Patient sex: M
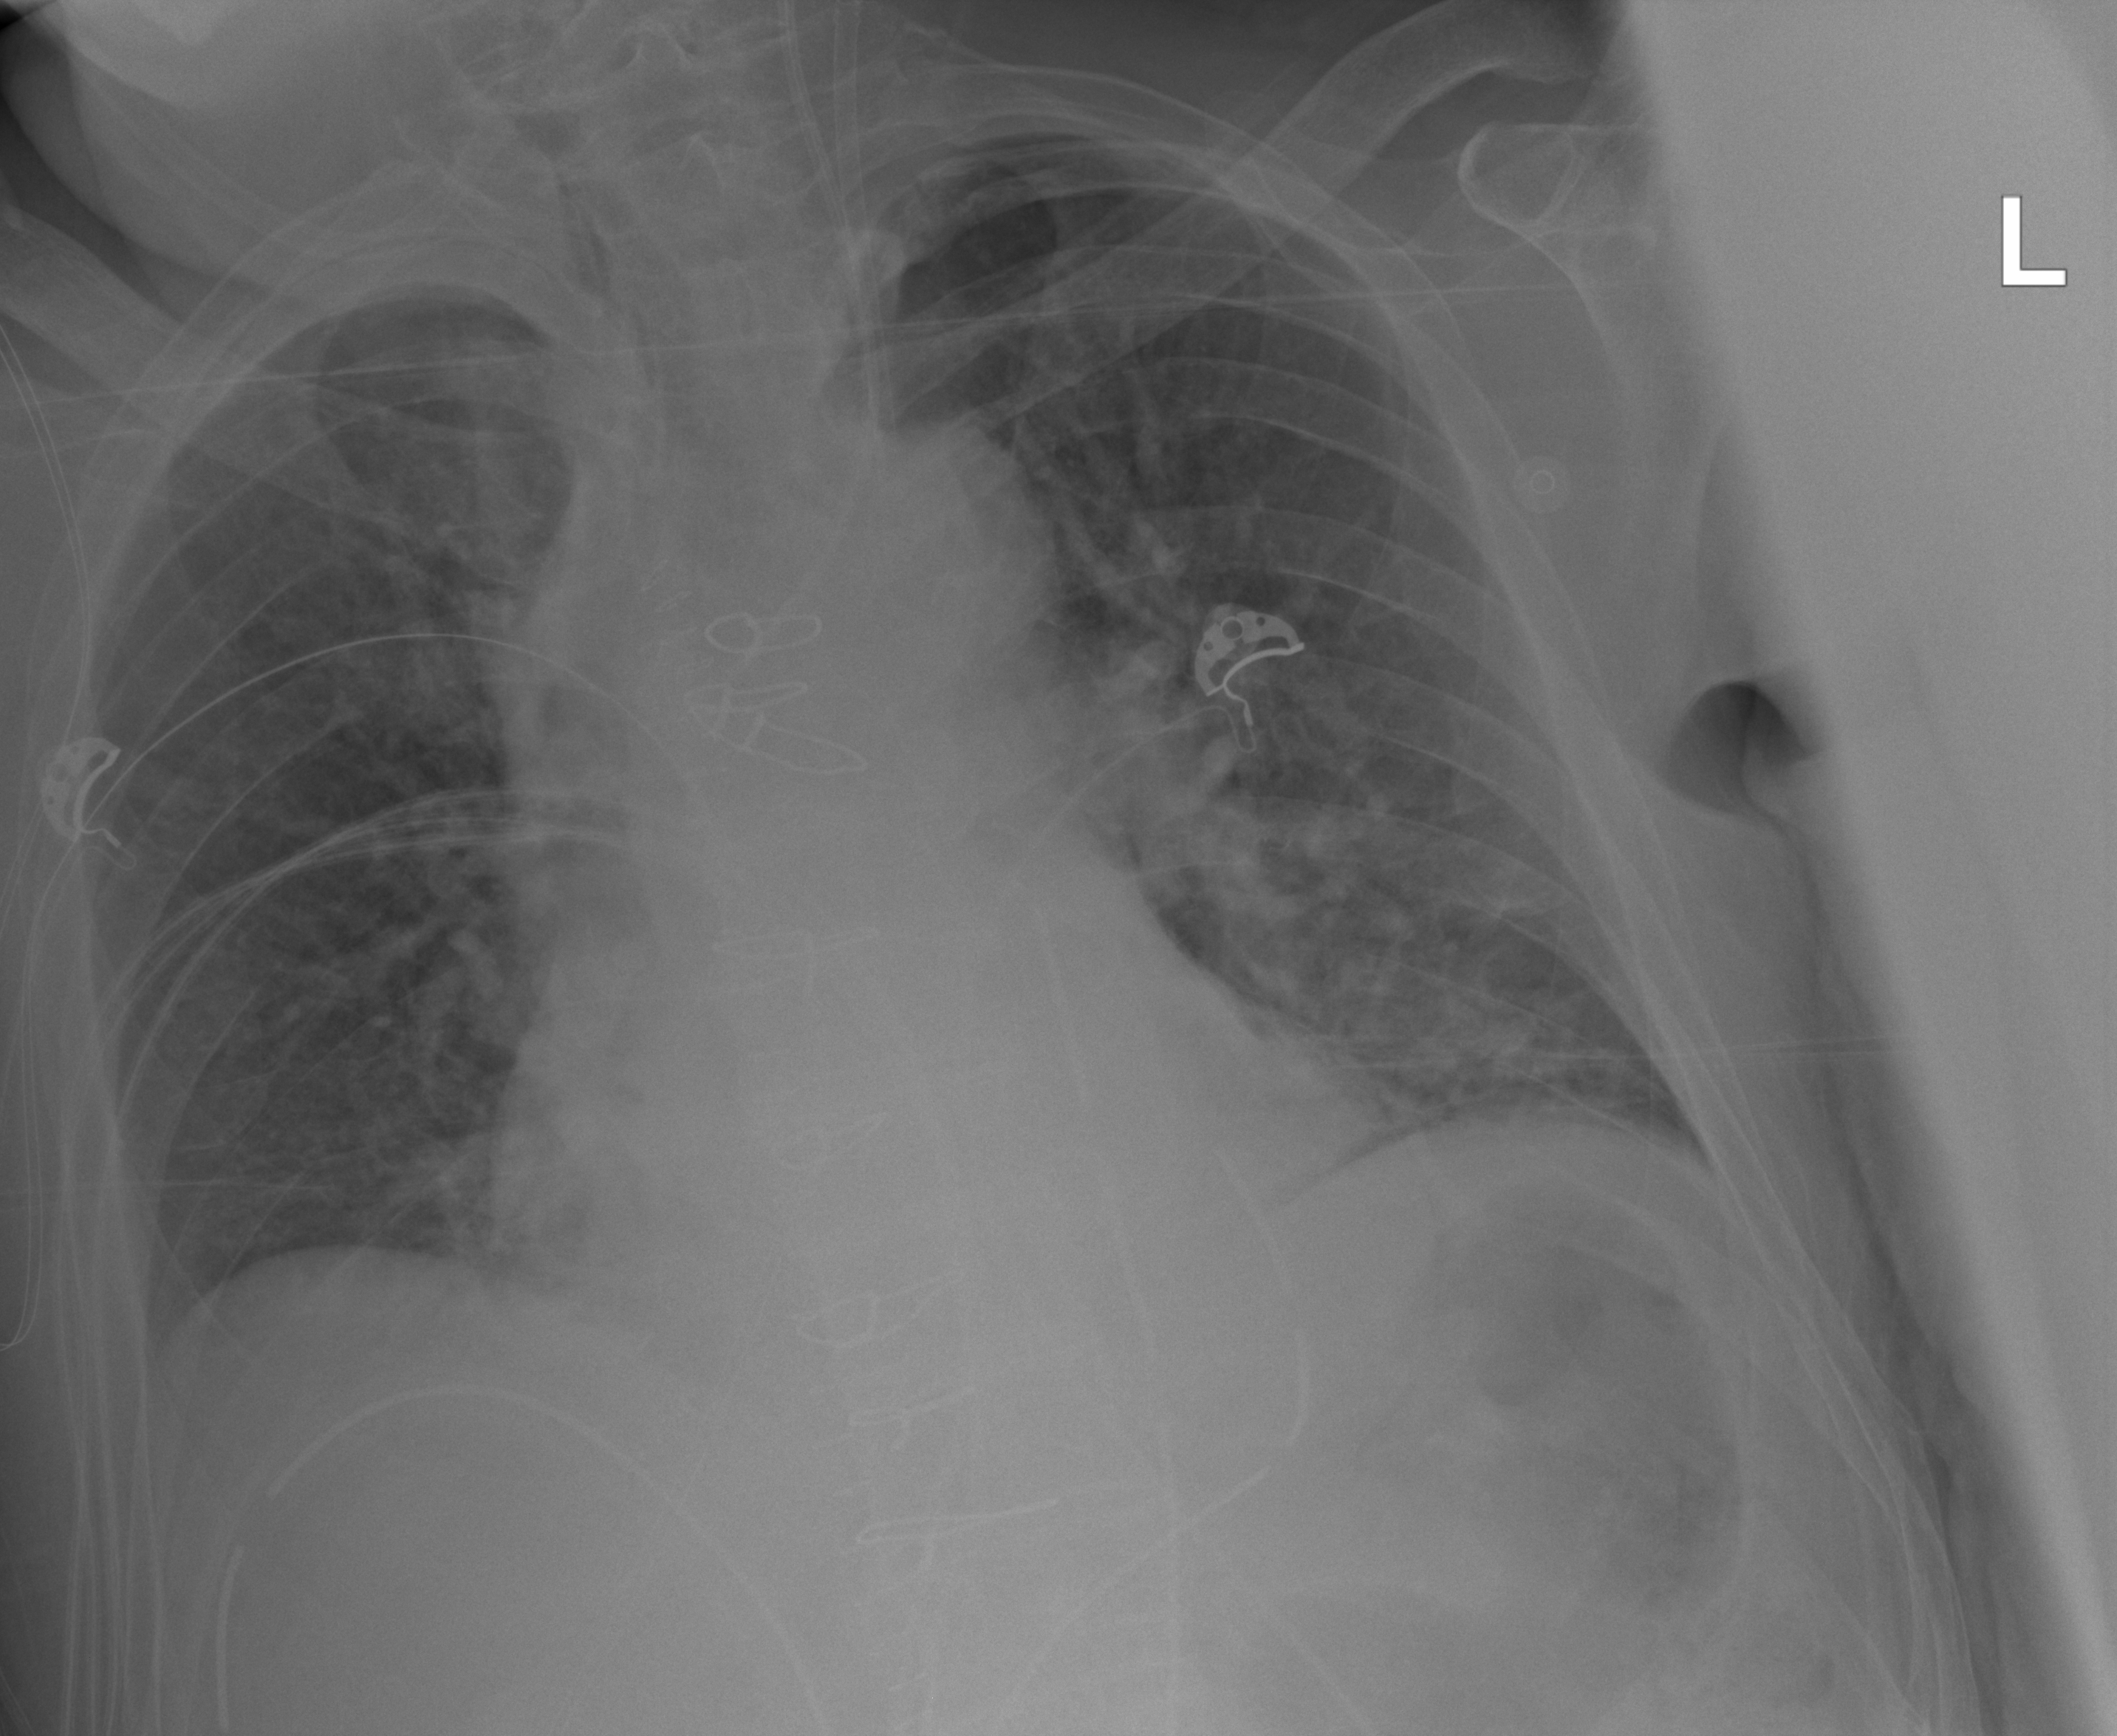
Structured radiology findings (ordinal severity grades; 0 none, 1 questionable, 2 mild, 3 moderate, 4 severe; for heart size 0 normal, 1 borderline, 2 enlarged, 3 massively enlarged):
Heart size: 2
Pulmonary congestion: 0
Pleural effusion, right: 0
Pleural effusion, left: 0
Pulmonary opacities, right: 0
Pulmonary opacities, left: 0
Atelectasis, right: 0
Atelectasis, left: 0